Field crop: tomato
Growth stage: 2
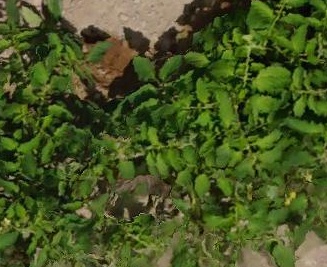
Species: tomato